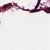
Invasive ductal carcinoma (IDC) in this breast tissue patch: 0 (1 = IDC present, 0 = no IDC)